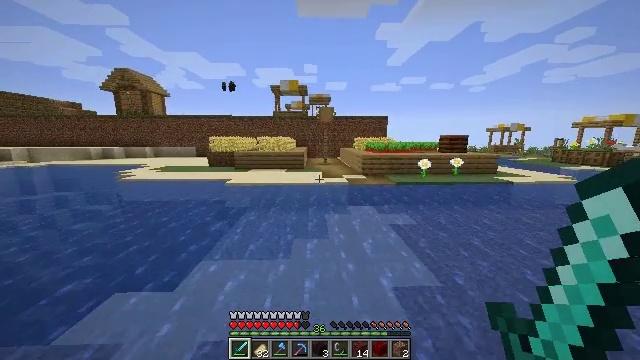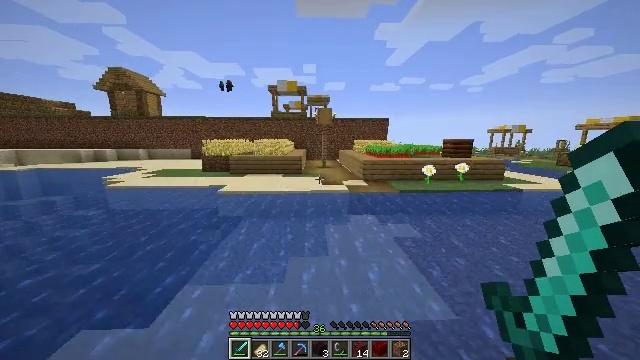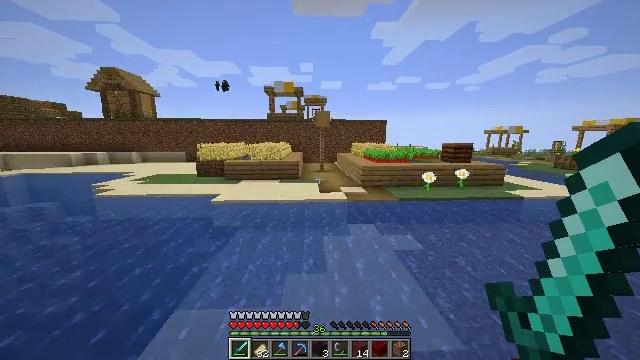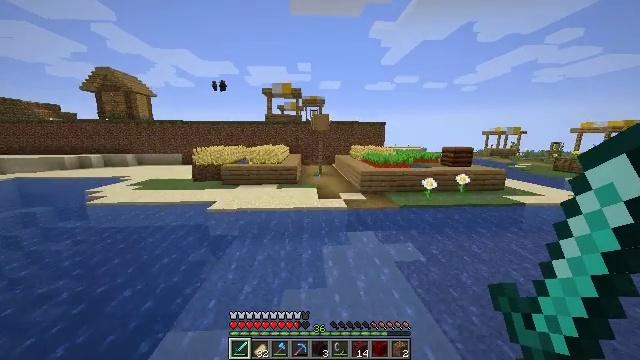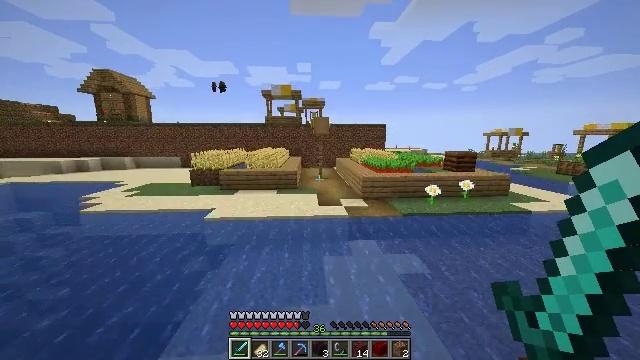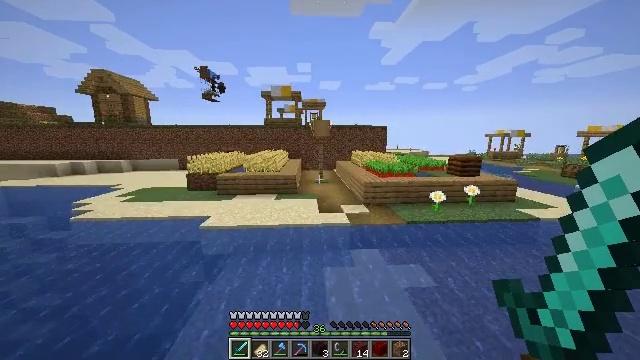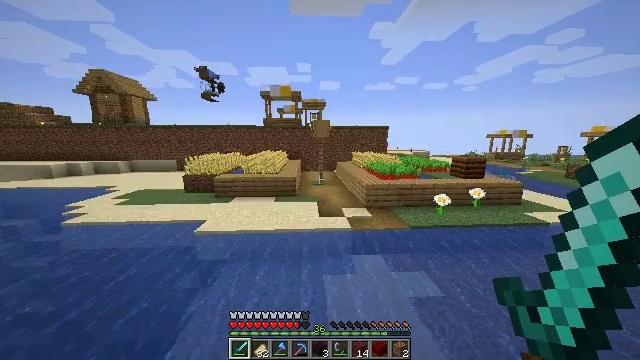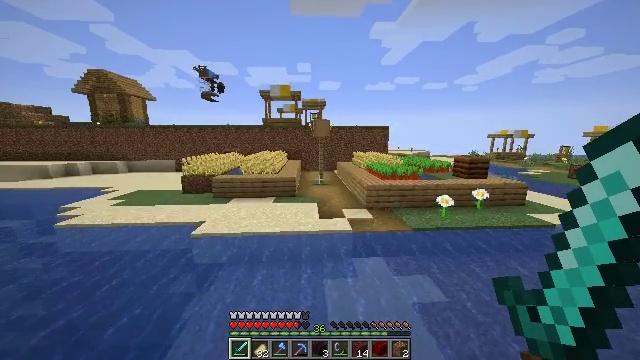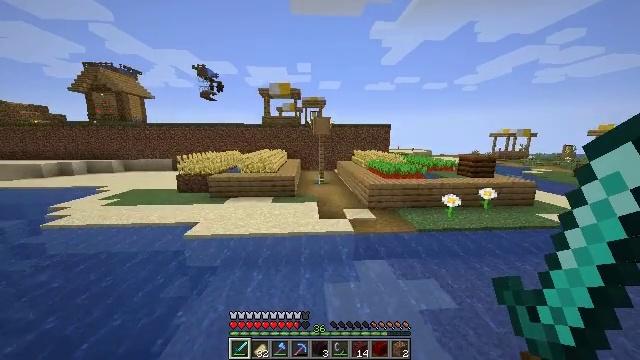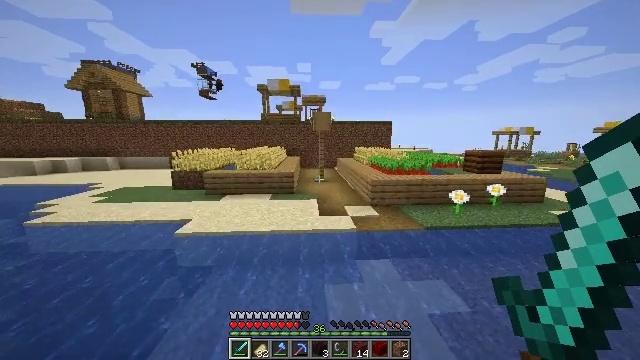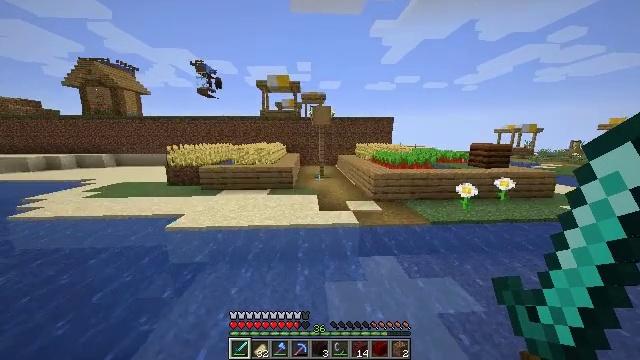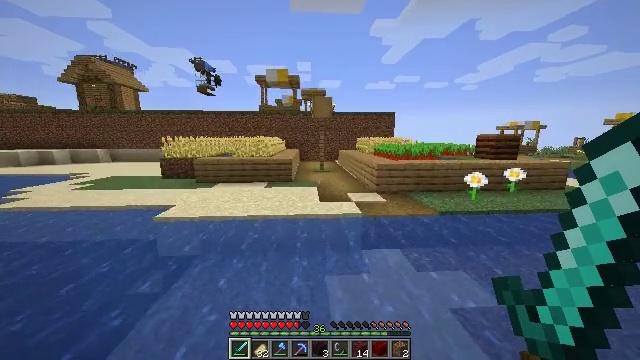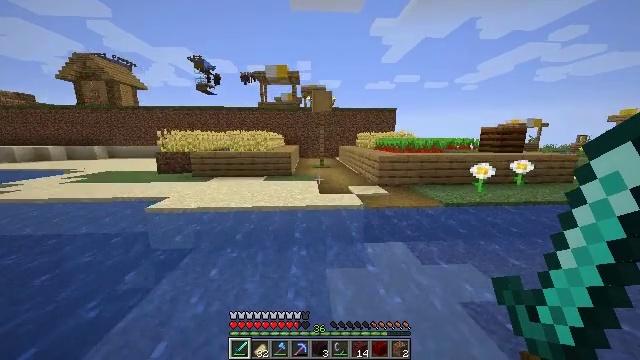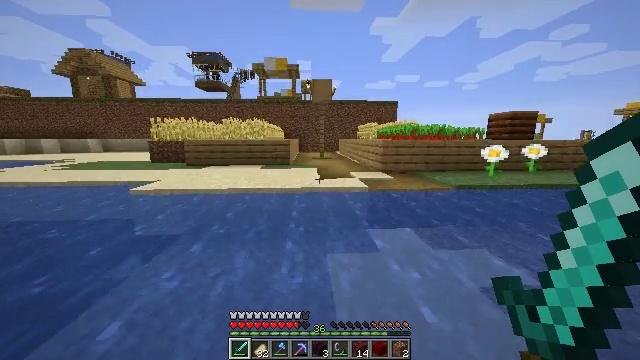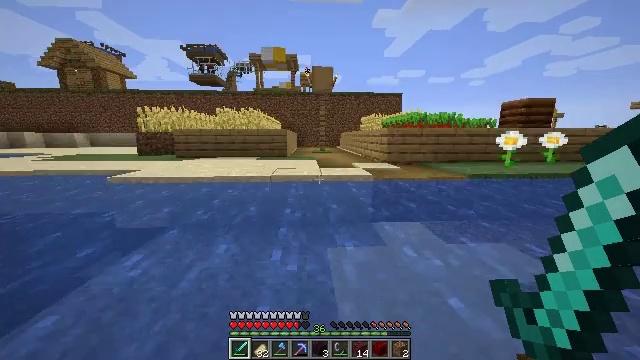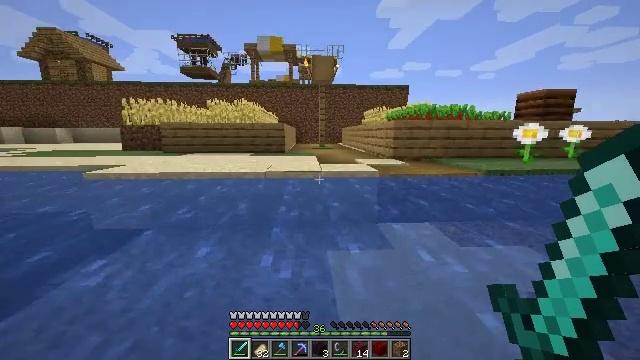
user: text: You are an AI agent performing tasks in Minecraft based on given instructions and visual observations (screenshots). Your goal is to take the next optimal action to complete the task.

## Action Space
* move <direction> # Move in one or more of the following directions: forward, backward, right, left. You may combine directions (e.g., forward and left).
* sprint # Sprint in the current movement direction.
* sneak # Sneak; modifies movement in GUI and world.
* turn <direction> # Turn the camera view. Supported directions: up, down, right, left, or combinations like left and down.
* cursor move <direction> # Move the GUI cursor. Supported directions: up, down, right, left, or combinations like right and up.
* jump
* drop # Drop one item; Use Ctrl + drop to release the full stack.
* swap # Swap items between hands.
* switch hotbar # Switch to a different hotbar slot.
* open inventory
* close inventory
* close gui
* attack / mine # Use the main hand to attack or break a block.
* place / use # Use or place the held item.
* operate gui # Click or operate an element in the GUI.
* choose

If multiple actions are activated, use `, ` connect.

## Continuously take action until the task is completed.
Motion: motion action
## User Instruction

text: Put blaze rod and cobblestones in the crafting grid to make a brewing stand.
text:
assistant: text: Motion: move forward, jump
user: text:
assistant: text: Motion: move forward, jump
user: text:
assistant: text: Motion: move forward, jump
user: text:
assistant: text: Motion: move forward, jump
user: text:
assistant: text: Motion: move forward, jump
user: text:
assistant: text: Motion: move forward, jump
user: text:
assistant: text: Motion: move forward, jump
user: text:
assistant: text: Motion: move forward, jump
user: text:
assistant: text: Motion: move forward, jump
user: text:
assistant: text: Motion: move forward, jump
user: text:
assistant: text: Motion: move forward, jump
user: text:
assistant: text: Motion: move forward, jump
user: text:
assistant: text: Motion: move forward, sprint, jump
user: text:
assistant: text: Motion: move forward, sprint, jump
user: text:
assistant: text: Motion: move forward, sprint, jump
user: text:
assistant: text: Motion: move forward, sprint, jump
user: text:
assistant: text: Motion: move forward, jump
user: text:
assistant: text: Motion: move forward, jump
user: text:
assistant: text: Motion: move forward, jump
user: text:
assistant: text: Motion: move forward, jump
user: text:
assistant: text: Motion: move forward, jump
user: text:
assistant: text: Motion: move forward, jump
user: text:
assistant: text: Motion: move forward, jump
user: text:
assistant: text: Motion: move forward, jump
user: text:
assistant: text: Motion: move forward, jump
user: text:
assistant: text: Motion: move forward, jump
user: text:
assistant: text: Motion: move forward, sprint, jump
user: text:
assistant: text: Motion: move forward, sprint, jump
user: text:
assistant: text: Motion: move forward, sprint, jump
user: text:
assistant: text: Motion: move forward, sprint, jump